Question: it seems to me that intellij does not recognize less files, <URL>
Am I missing something? the less compiler is bundled but they cannot recognize the less syntax?

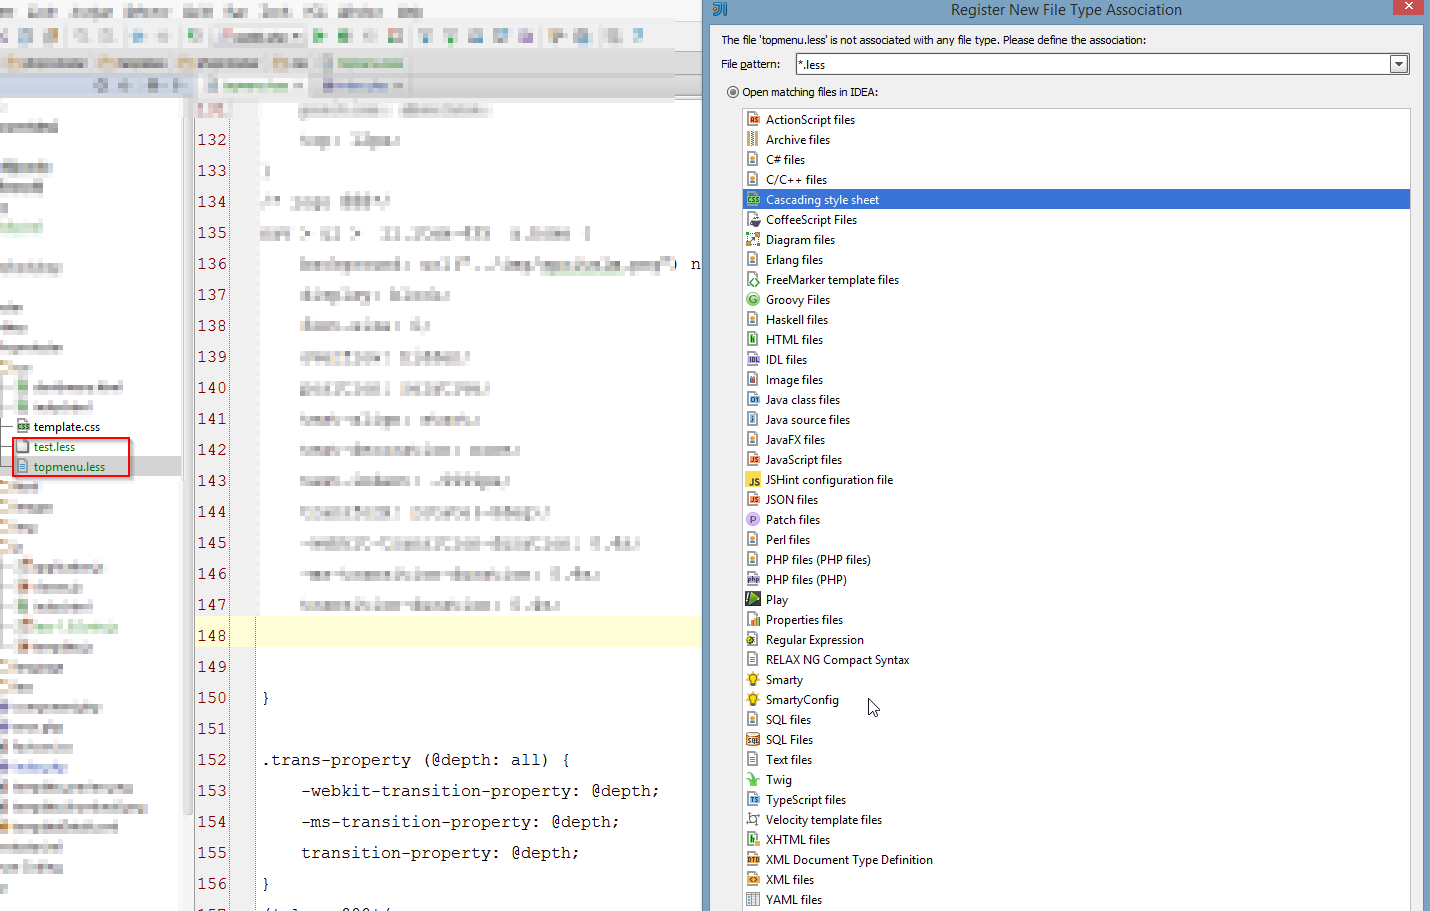
Answer: There is a plugin called 'Less Support' already bundled in your installation, you should enable it.